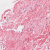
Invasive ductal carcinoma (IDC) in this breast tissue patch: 0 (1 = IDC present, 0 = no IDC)